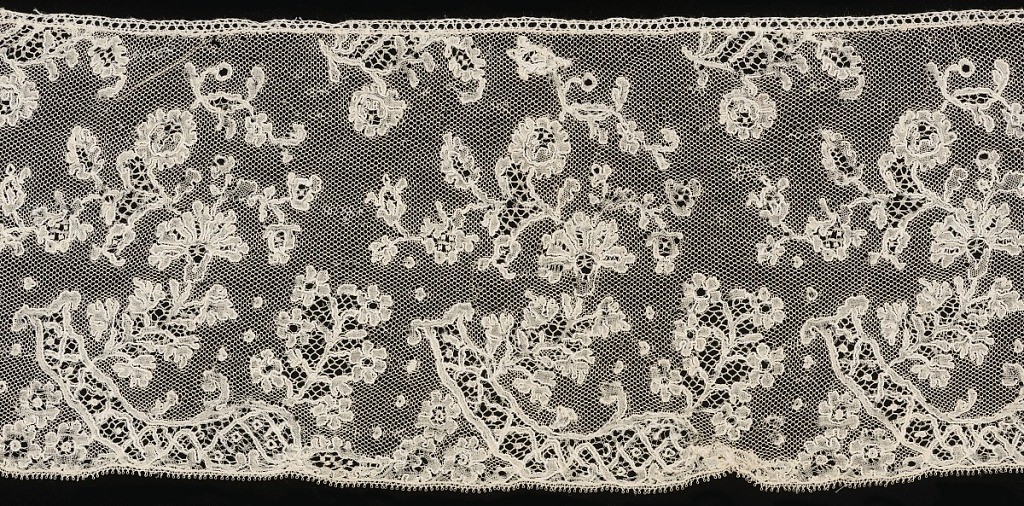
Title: Border
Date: late 18th century
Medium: linen Technique: bobbin lace, Mechlin style
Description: Border  with an open pattern of floral sprays emerging from stylized horn of plenty.